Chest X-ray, PA view. Patient: 59 years old, sex M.
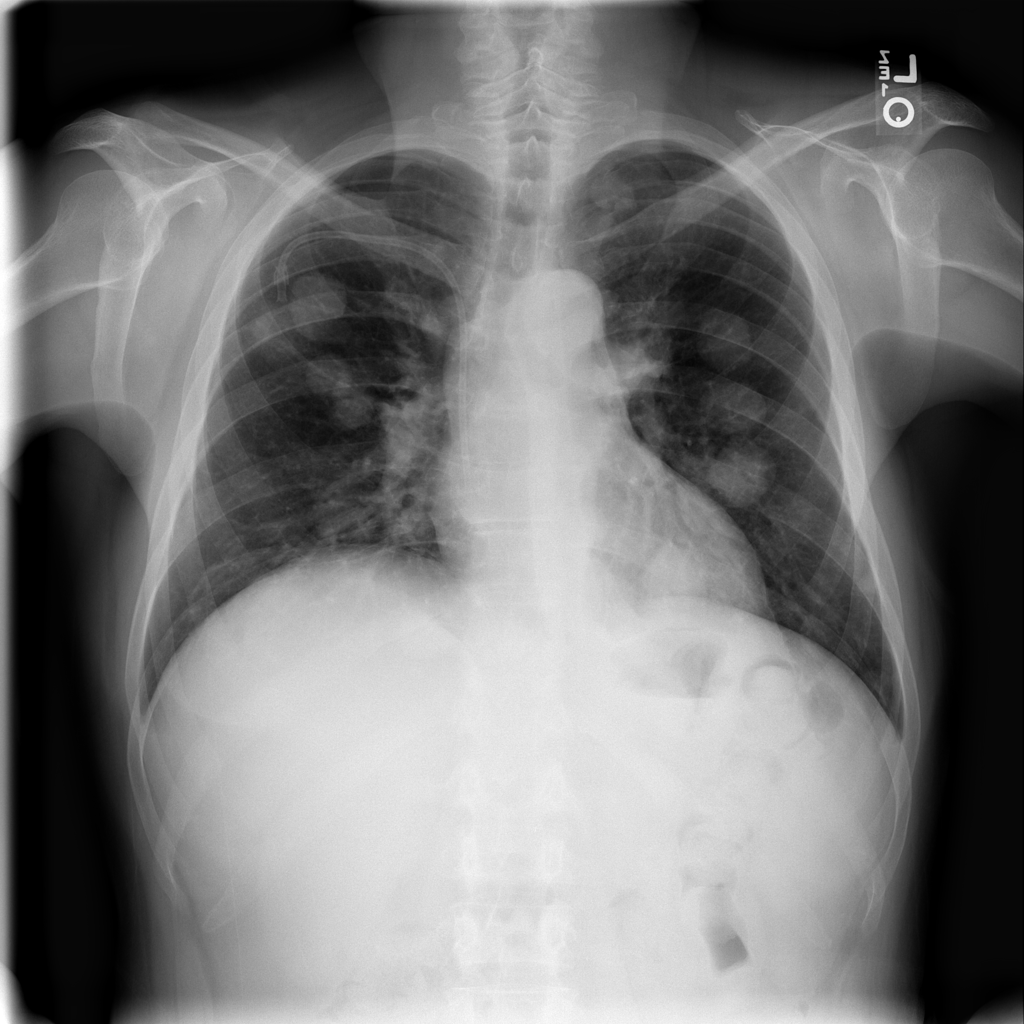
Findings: Nodule